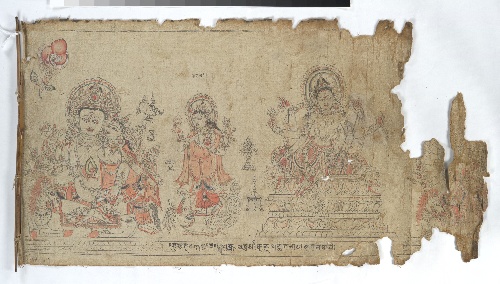
Date: dated 1651
Object type: Scroll
Classification: Paintings
Medium: Double-sided scroll; ink and color on cloth
Culture: Nepal (Kathmandu Valley)
Dimensions: Image: 11 3/8 x 22 in. (28.9 x 55.9 cm)
Department: Asian Art
Credit line: Purchase, Friends of Asian Art Gifts, 2004
Accession year: 2004
Repository: Metropolitan Museum of Art, New York, NY
Tags: Deities|Goddess|Durga